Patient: sex M, age 65
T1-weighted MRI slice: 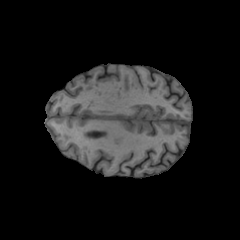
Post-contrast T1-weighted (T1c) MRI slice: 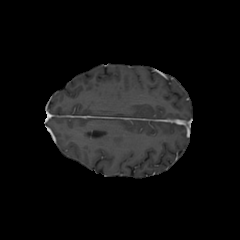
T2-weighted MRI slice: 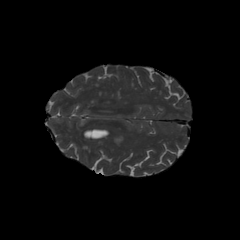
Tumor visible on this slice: no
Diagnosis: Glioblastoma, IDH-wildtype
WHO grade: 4